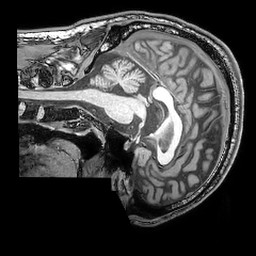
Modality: T1w
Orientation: sagittal
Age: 36
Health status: ill
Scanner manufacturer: philips
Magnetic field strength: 3 T
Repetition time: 0.007 s
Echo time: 0.0035 s